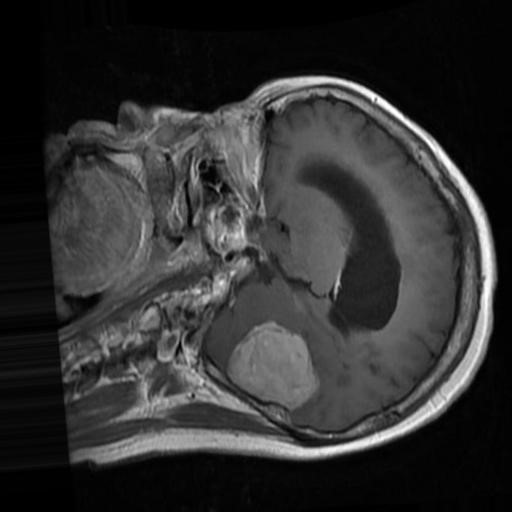
Label: brain_menin